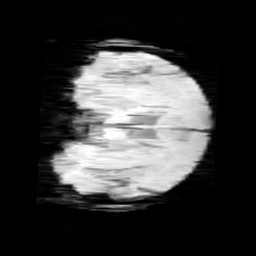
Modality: minIP
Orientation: coronal
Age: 11
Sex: female
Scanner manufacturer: siemens
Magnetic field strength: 3 T
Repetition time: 0.027 s
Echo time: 0.02 s